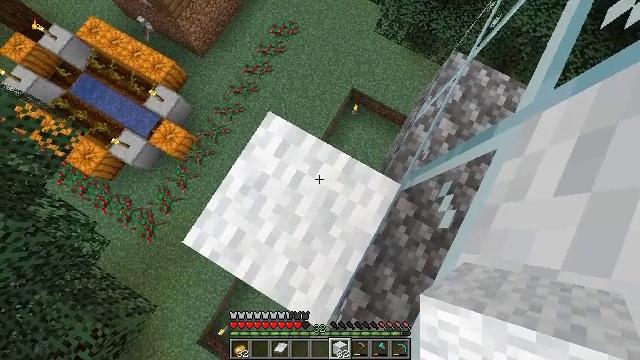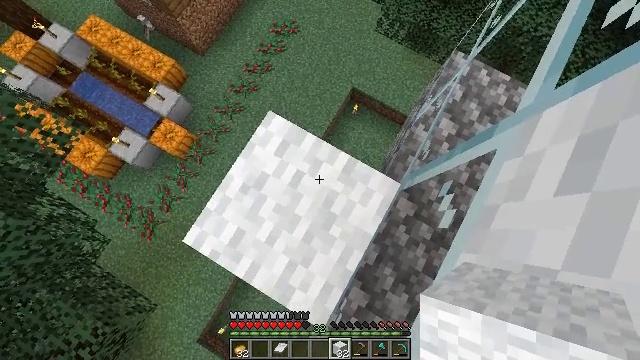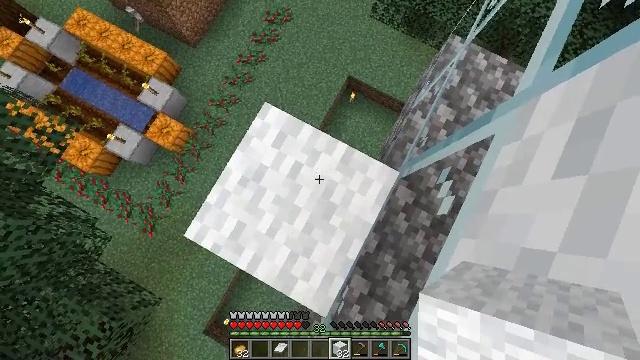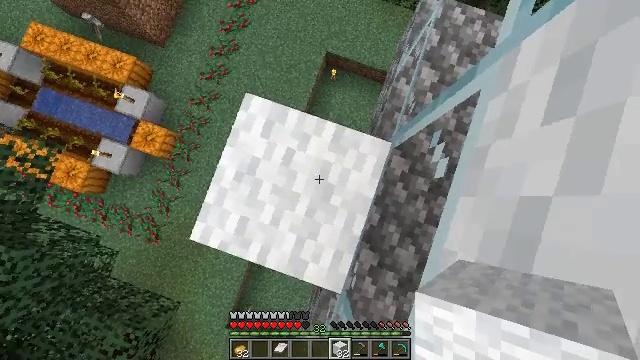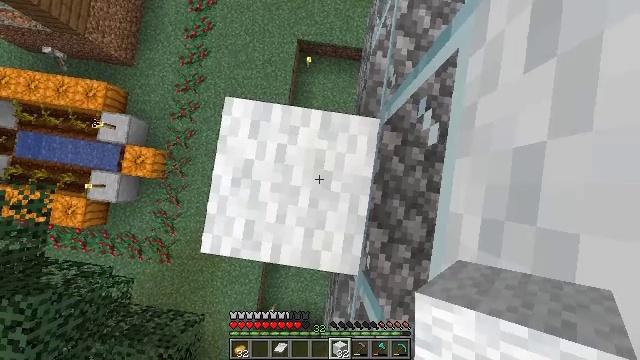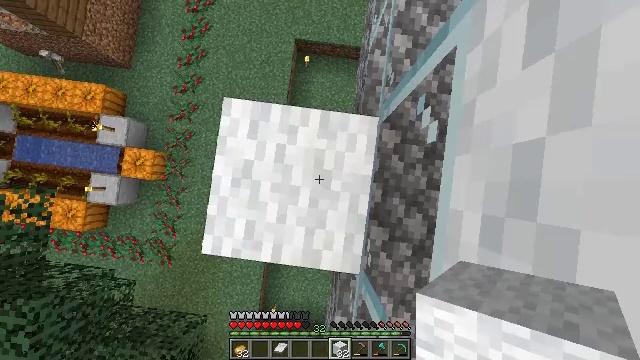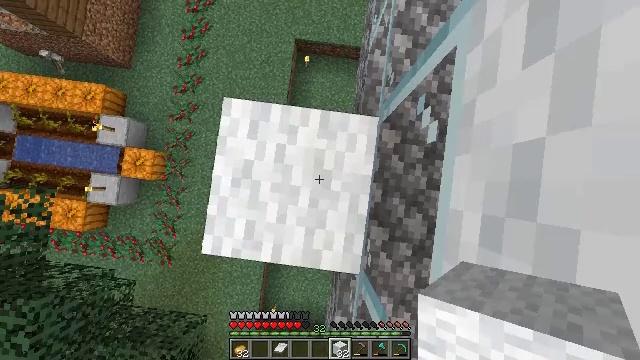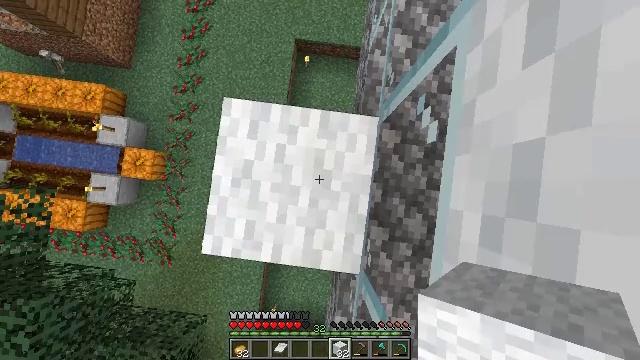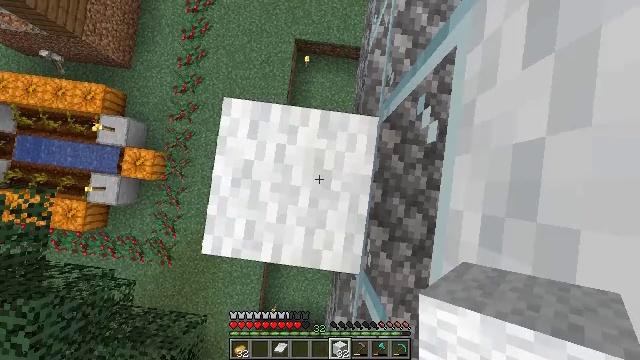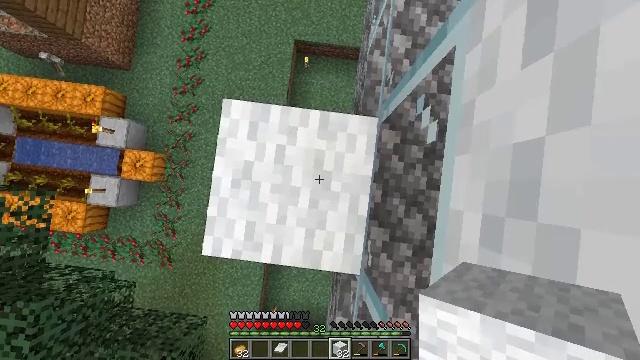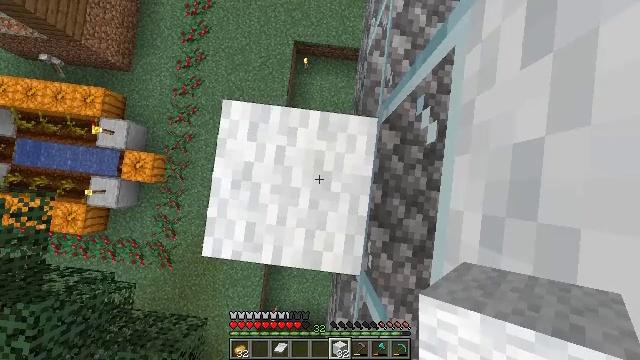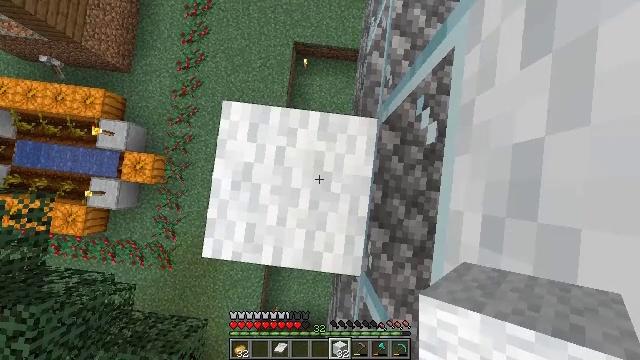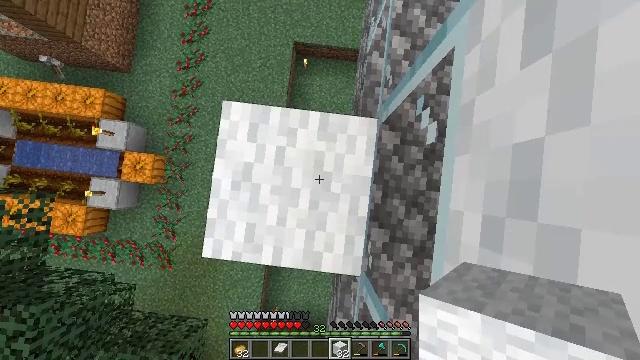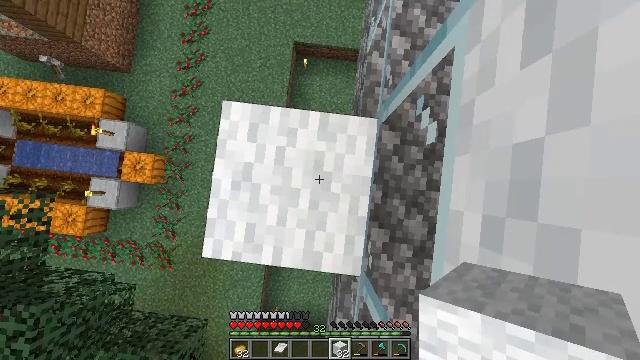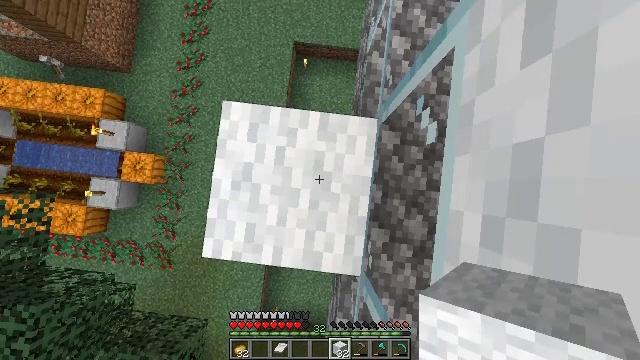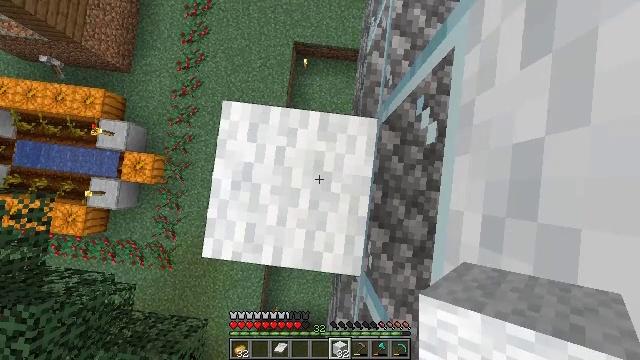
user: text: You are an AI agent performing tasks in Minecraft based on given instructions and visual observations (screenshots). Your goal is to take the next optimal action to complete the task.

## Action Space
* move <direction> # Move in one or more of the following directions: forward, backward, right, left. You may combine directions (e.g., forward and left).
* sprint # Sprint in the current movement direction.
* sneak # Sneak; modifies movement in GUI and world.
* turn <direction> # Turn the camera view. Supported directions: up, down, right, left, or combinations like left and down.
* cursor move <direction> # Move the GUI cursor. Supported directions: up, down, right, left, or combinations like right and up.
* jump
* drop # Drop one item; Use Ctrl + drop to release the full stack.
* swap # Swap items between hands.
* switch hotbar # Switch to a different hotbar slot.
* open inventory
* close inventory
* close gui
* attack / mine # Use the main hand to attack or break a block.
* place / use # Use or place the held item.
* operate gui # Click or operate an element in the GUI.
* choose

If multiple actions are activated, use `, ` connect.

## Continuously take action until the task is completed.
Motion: motion action
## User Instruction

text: Obtain white wool for building.
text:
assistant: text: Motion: no_op
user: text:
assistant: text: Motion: turn right and down
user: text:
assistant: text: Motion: turn right and down
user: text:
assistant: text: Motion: turn right and down
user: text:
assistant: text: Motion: no_op
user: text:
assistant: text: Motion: no_op
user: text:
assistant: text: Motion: no_op
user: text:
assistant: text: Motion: no_op
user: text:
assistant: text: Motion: no_op
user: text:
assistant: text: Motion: no_op
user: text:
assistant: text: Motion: no_op
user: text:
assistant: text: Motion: no_op
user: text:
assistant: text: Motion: no_op
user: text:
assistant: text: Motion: no_op
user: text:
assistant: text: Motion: no_op
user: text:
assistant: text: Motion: no_op
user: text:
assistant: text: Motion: no_op
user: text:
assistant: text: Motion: no_op
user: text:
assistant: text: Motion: no_op
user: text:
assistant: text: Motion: no_op
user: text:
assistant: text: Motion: no_op
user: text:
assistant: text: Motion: no_op
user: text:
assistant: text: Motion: no_op
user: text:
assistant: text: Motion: no_op
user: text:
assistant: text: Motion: no_op
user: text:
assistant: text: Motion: no_op
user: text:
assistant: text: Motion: no_op
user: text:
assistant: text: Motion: no_op
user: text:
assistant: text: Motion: attack / mine
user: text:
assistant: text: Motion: attack / mine